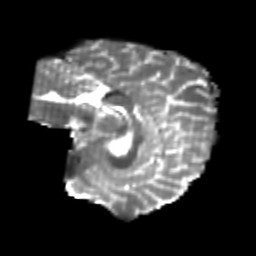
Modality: T2w
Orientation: sagittal
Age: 20
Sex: female
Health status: healthy
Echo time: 0.074 s